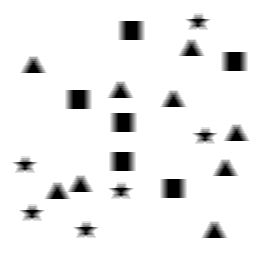
Squares: 6
Triangles: 9
Stars: 6
Total shapes: 21